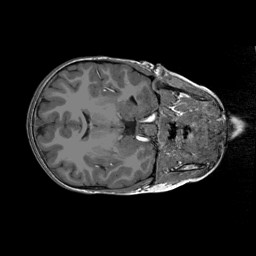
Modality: T1w
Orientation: axial
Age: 8
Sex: male
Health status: ill